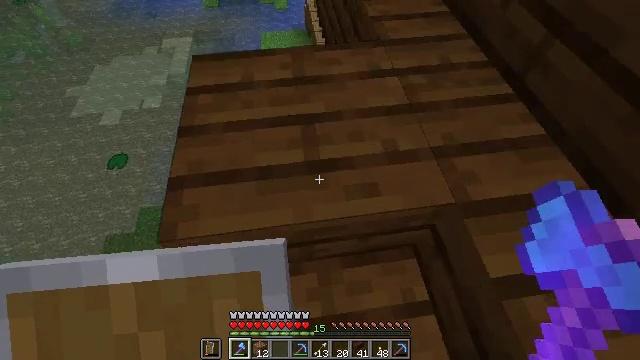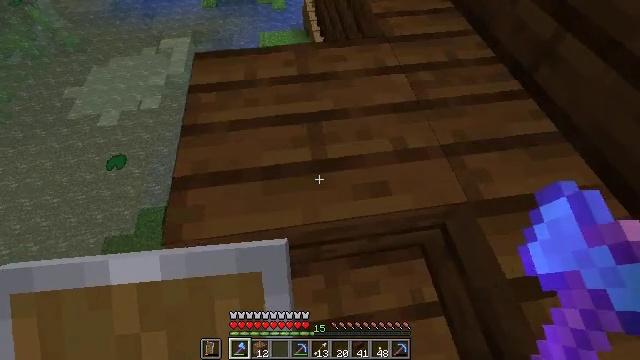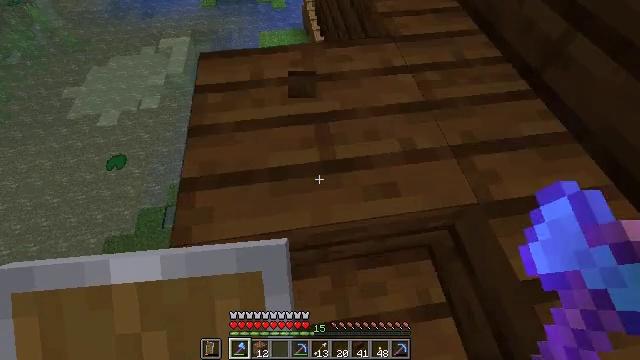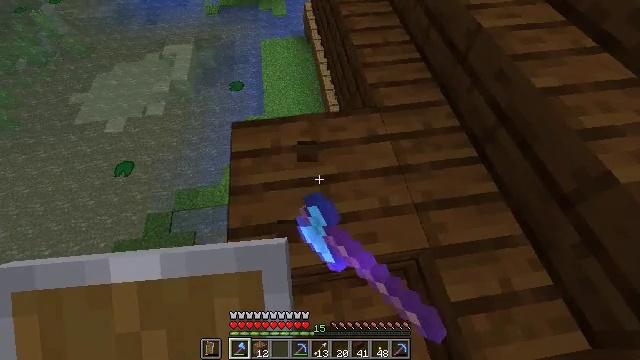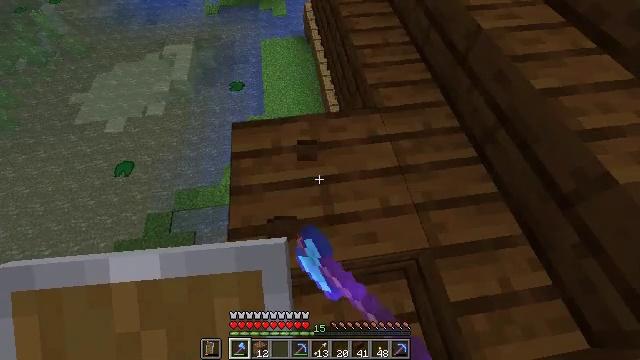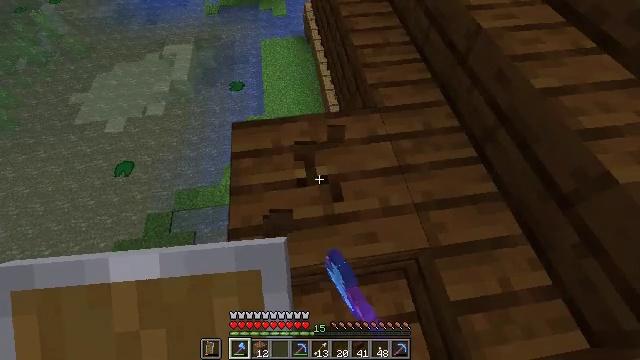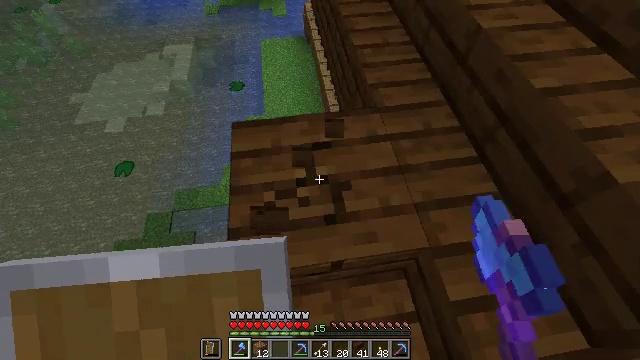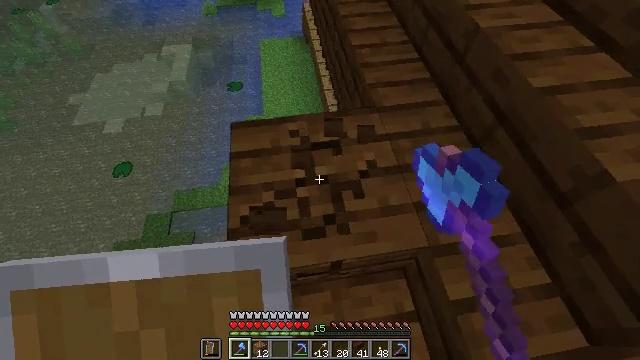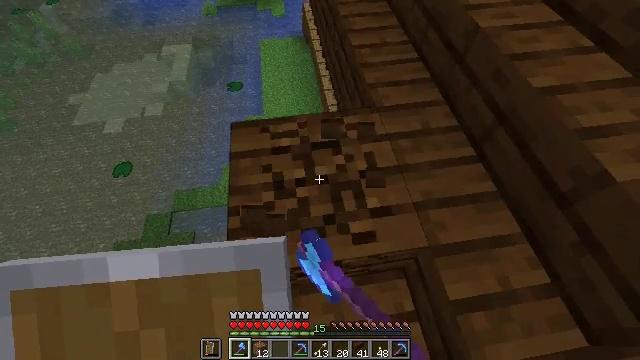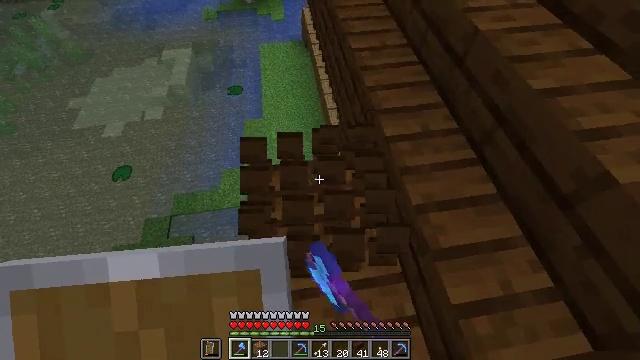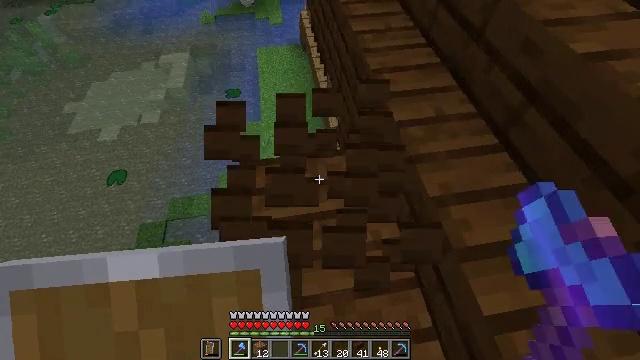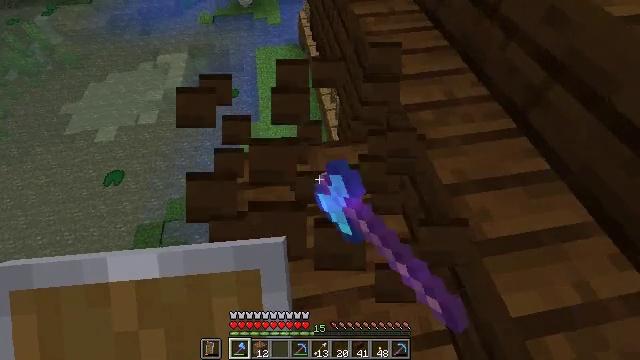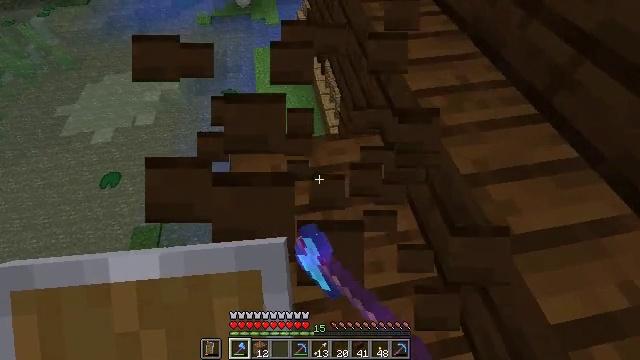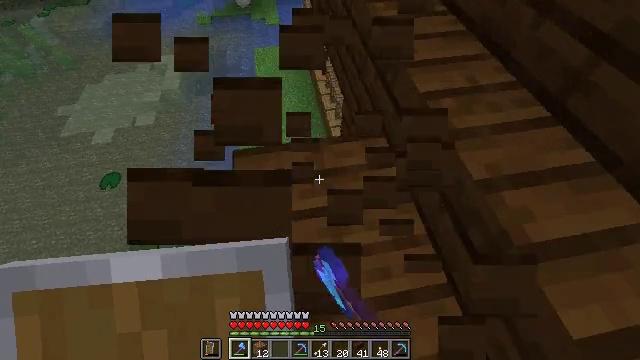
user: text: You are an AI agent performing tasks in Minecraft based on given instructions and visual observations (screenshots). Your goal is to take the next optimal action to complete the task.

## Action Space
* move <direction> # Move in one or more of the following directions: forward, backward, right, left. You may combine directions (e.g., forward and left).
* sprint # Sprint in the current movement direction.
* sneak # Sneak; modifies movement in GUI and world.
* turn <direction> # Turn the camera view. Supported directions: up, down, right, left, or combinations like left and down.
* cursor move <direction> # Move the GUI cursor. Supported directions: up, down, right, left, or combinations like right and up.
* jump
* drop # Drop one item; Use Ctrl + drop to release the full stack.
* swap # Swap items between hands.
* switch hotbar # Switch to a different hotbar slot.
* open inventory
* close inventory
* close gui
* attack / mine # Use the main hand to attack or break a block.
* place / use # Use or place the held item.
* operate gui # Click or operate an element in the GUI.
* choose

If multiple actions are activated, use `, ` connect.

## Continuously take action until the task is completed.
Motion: motion action
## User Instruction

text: Destroy the dark oak slab to recycle it.
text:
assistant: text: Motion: sneak
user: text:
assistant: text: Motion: sneak, attack / mine
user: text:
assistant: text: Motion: sneak, attack / mine
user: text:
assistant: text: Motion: sneak, attack / mine
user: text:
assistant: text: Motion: sneak, attack / mine
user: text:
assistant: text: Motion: sneak, attack / mine
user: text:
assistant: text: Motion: sneak, attack / mine
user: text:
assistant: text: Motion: sneak, attack / mine
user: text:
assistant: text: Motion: move forward, sneak, attack / mine
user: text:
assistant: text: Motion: move forward and move left, sneak, turn up, attack / mine
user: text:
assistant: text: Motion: move forward and move left, sneak
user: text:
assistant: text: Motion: move forward and move left, sneak
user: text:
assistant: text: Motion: move forward and move left, sneak
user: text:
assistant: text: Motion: sneak